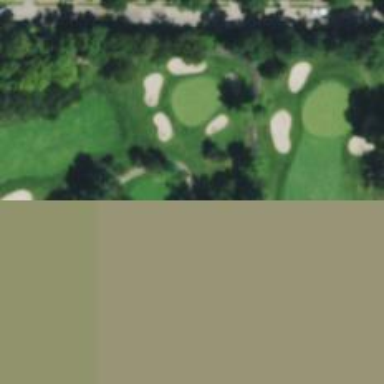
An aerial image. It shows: Path used for both walking and golf.